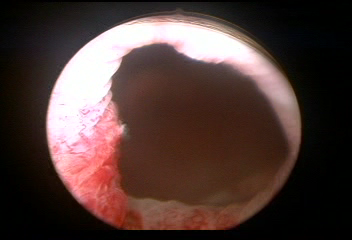
Modality: WLC
Class: Normal mucosa
Bladder cancer association: No